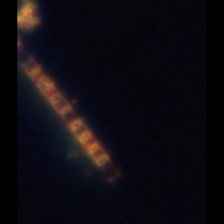
Taxon: Chaetoceros
Group: Diatoms